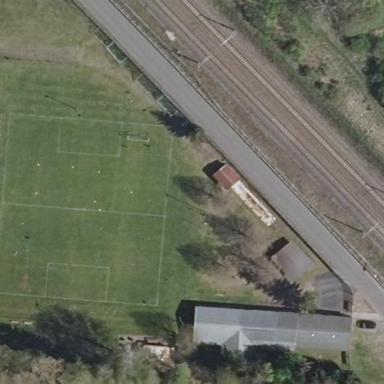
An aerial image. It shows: Soccer pitch designated for leisure and sports activities.